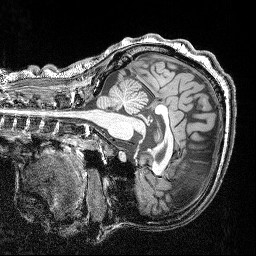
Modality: T1w
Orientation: sagittal
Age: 39
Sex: female
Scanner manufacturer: siemens
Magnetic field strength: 3 T
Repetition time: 2.25 s
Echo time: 0.00411 s